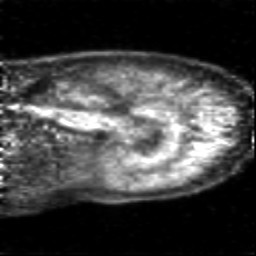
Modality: PET
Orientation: sagittal
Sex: male
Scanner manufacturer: siemens